A time-domain waveform of one vibration snapshot from a rolling-element bearing is shown. Diagnose the bearing from this image, choosing from: normal, inner_race, outer_race, ball.
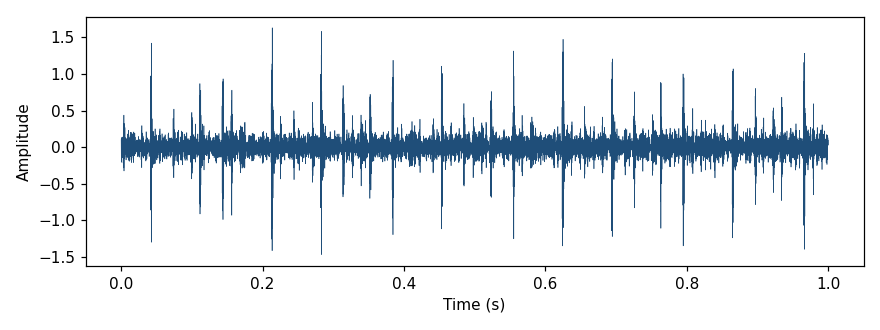
Answer: inner_race